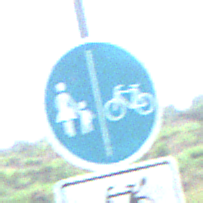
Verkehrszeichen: GetrennterRadUndGehwegRadwegRechts
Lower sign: EinspurigeFahrzeugeFrei4
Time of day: MorningAfternoon
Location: Outdoor (Special)
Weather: Clear
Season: NotSpecified
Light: Natural